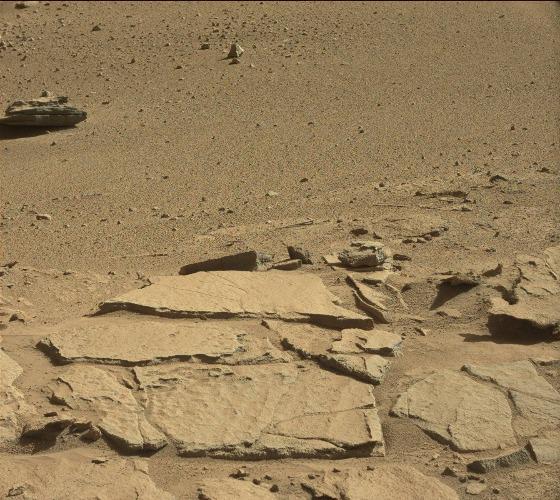
Terrain classes present: Bedrock, Gravel / Sand / Soil, Rock, Shadow